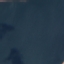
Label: SeaLake